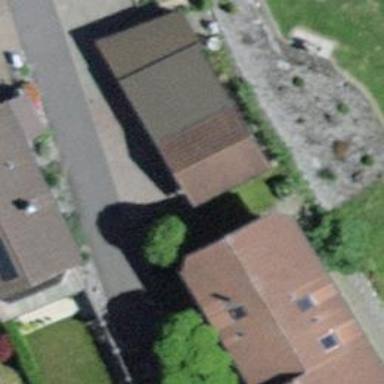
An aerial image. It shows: View of roof of building.